Interaction volume radius: 5 \u00c5
Interaction volume height: 10 \u00c5
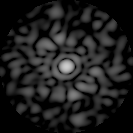
Disorder parameter: 0.8927